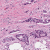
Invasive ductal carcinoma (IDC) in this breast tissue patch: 1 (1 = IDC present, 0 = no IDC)